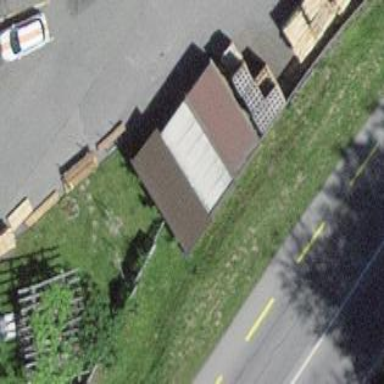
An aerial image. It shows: Garage building.